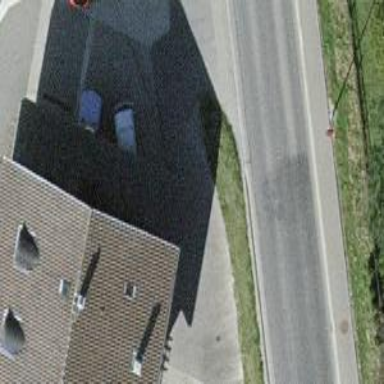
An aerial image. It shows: Car repair shop located in building.